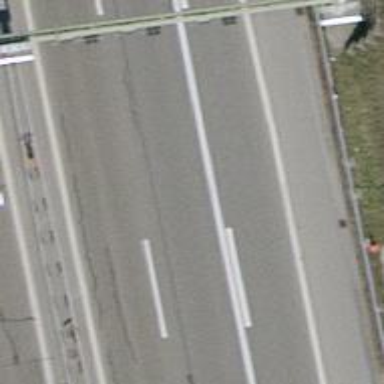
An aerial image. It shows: Asphalt motorway.